Aerial crown-view tile of a tropical tree (Barro Colorado Island, Panama), acquired 20250217:
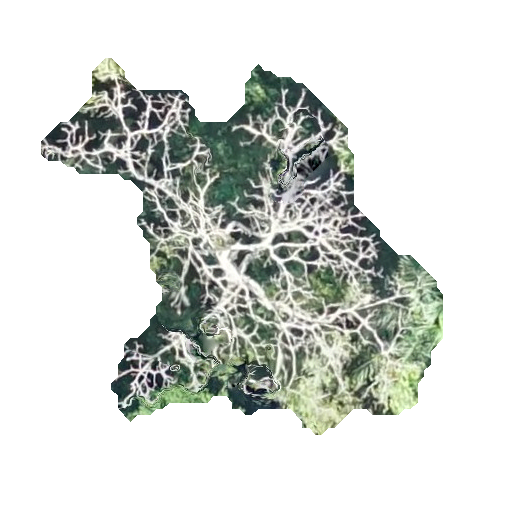
Species: Ceiba pentandra
GBIF accepted scientific name: Ceiba pentandra
Crown area: 127.434 m²